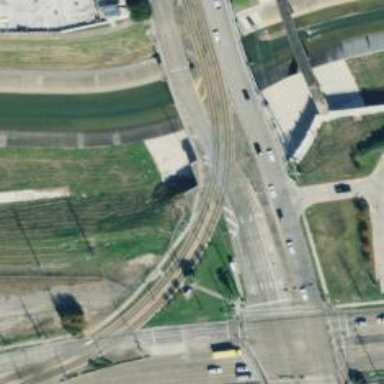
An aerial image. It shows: Bridge for light rail electrified with contact line.